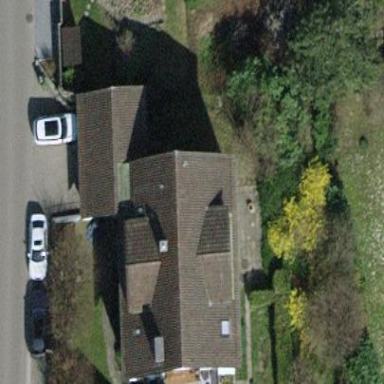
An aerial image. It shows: Gabled roof on building that houses apartments.